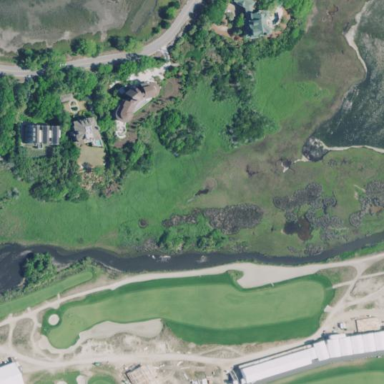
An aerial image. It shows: Picturesque scene of golf course with lateral water hazard.